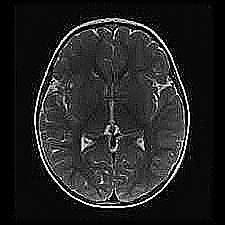
Label: notumor